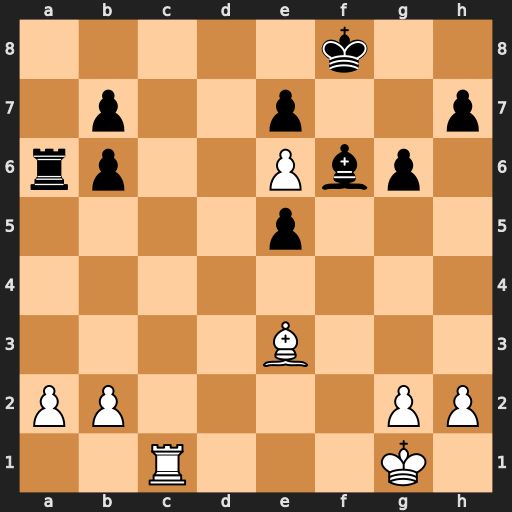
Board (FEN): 5k2/1p2p2p/rp2Pbp1/4p3/8/4B3/PP4PP/2R3K1
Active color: w
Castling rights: -
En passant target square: -
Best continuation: Bh6+ Bg7 Rc8#